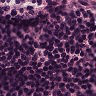
Metastatic tissue present: no